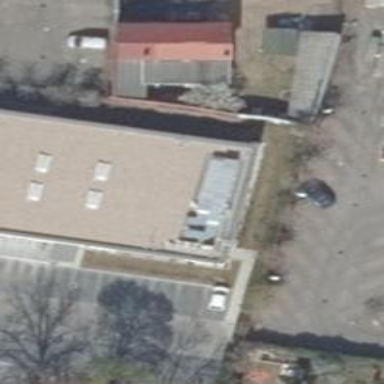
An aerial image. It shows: Building with flat grey roof.